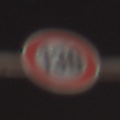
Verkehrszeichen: Geschwindigkeit130
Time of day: Night
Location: Outdoor (Urban)
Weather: PartlyCloudy
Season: NotSpecified
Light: Artificial